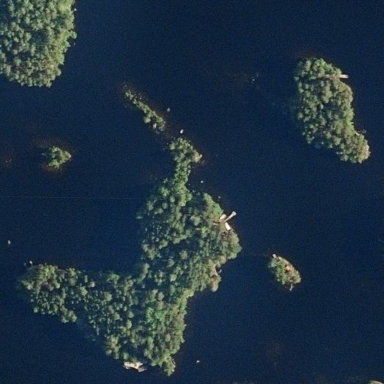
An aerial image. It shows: Island.